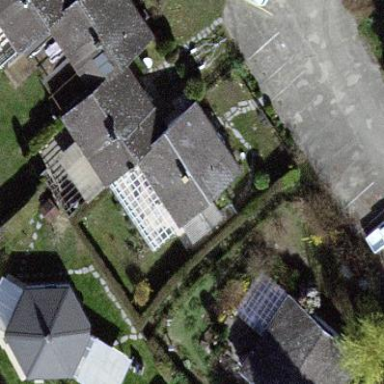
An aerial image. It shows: Semi-detached house.